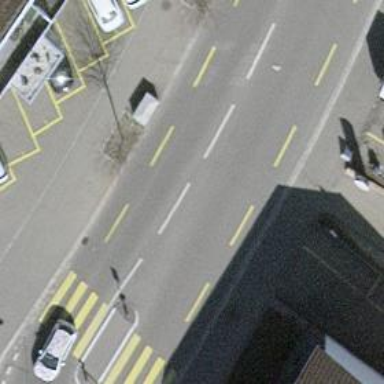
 featuring trolley wires above. There are separate sidewalks on both sides and designated lane for cyclists on both sides as well."